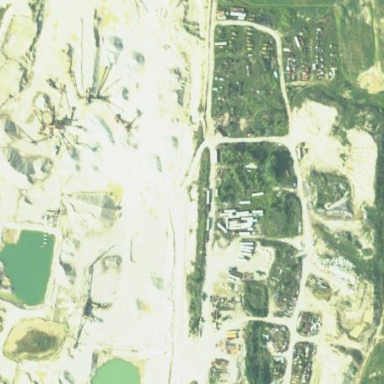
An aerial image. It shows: Quarry that is man-made.